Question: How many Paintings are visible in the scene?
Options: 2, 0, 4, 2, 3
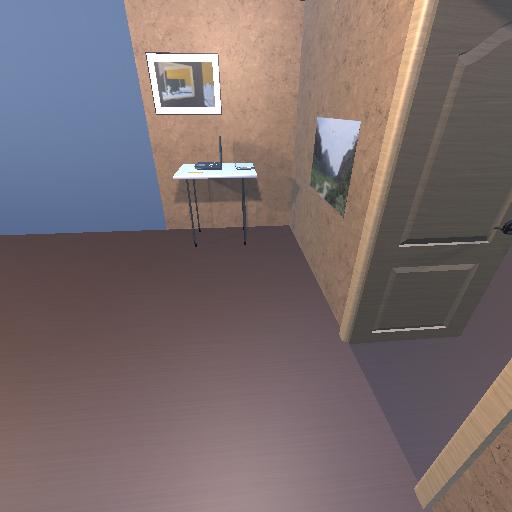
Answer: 2